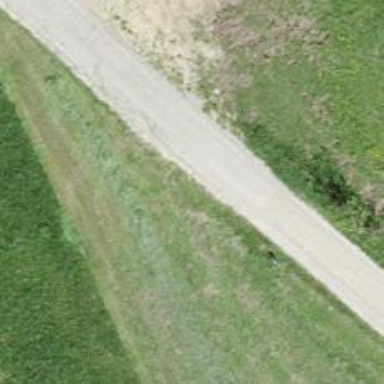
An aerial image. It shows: Unclassified road with compacted surface.